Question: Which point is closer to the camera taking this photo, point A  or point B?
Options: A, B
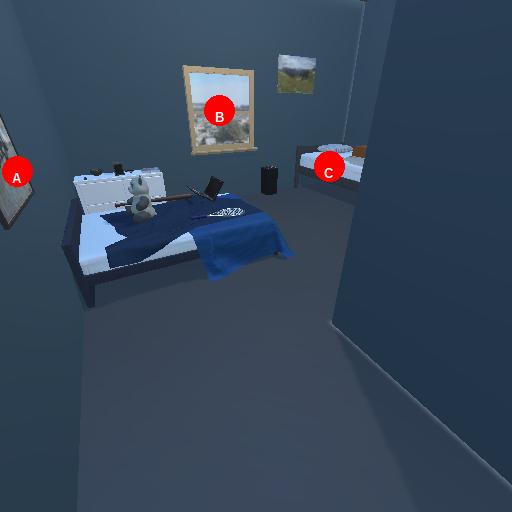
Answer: A